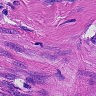
Metastatic tissue present: yes